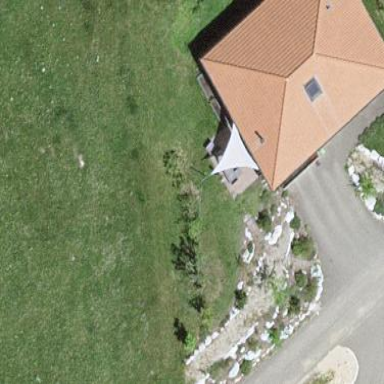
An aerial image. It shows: Simple house.